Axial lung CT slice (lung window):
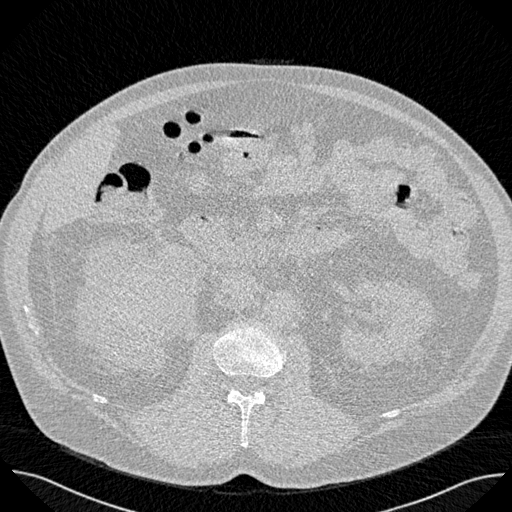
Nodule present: no